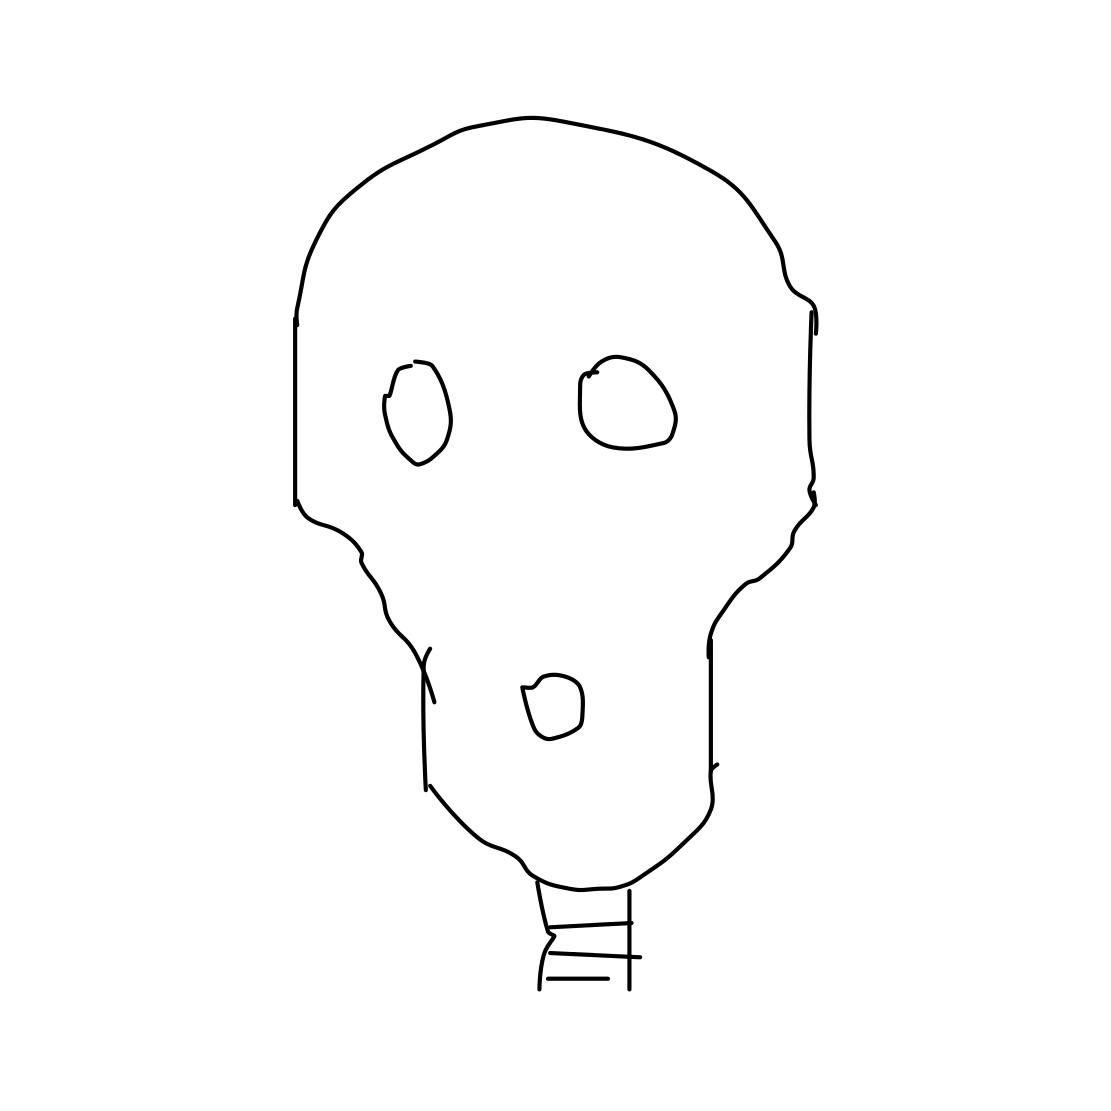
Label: human-skeleton